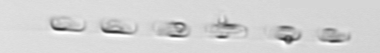
Label: Skeletonema